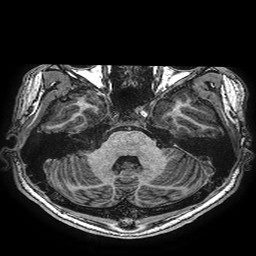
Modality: T1w
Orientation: coronal
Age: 16
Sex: male
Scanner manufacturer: ge
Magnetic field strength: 3 T
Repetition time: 0.00766 s
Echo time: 0.003476 s